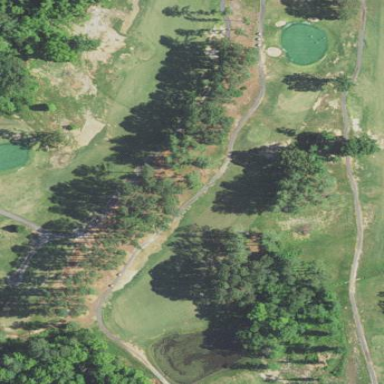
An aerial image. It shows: Golf fairway in the image.